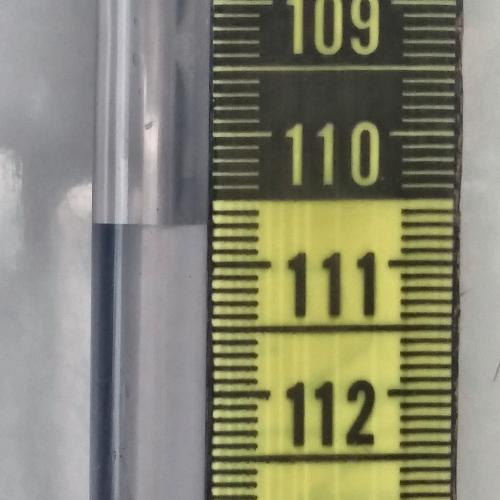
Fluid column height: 110.7 cm